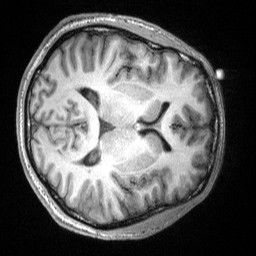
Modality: T1w
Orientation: axial
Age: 25
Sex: male